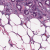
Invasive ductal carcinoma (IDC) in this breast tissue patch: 0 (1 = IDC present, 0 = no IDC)